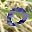
Label: 0